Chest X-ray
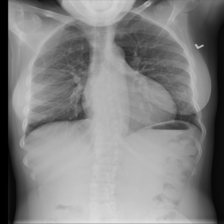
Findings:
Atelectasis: negative
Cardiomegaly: positive
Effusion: negative
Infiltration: negative
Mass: negative
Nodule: negative
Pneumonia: negative
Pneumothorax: negative
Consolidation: negative
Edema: negative
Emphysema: negative
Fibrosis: negative
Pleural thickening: negative
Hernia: negative